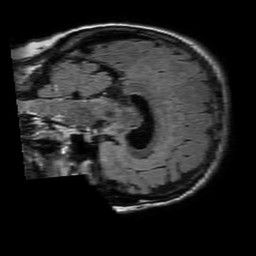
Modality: FLAIR
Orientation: sagittal
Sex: female
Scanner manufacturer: philips
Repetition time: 11 s
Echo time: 0.125 s